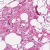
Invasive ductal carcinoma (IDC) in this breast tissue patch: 0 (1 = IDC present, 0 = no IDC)